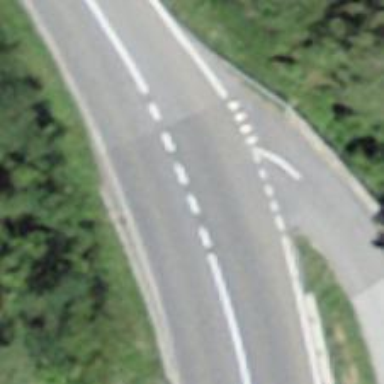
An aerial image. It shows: Secondary road with asphalt surface.